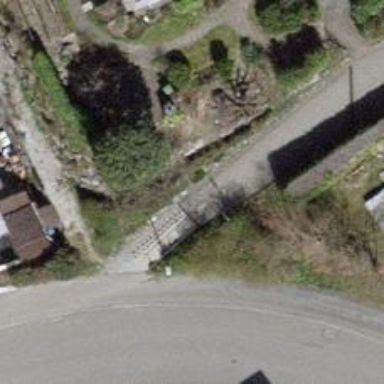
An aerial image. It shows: Road with steps.